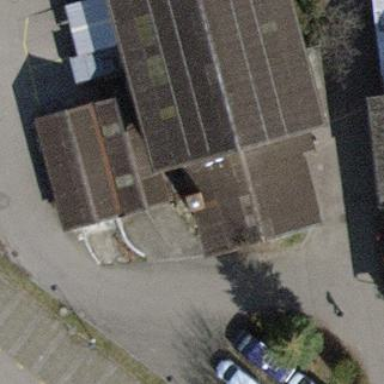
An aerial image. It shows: Gabled building housing car repair shop.